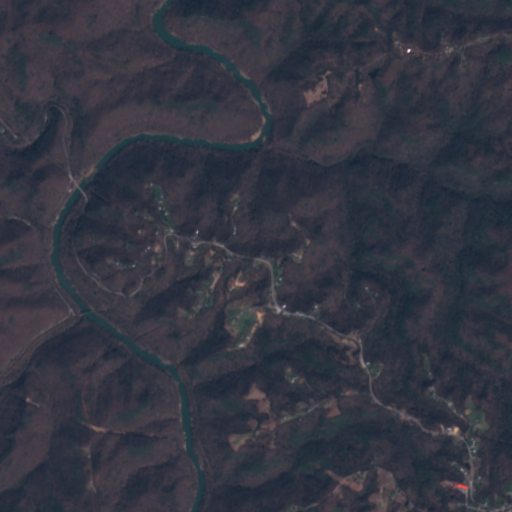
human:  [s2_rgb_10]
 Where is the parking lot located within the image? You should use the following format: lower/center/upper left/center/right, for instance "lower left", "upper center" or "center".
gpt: The parking lot is located in the center left of the image.
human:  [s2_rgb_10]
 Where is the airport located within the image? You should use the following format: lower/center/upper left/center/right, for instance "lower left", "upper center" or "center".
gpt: There is no airport in the image.